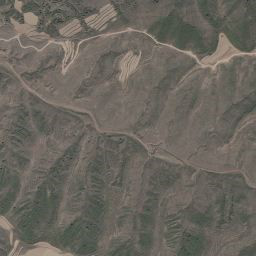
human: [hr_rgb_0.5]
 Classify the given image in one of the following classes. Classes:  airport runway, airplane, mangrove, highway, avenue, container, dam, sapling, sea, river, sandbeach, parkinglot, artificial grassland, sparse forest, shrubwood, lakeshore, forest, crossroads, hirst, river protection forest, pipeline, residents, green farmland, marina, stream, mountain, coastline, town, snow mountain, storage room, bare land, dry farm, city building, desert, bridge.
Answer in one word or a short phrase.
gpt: mountain